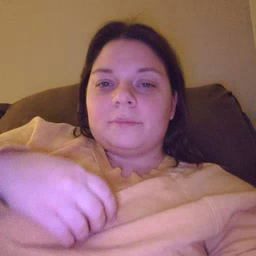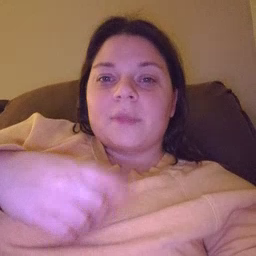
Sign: haveto